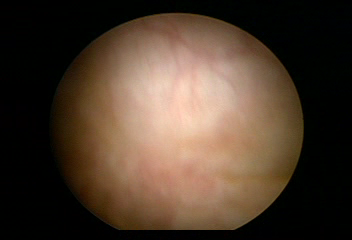
Modality: WLC
Class: Normal mucosa
Bladder cancer association: No